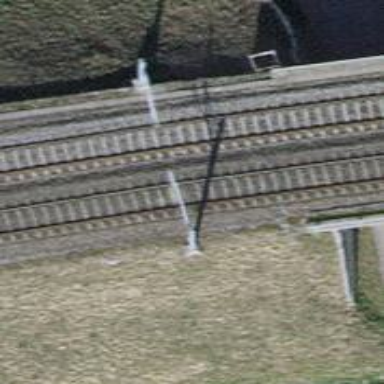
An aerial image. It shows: Solitary milestone along the railway.